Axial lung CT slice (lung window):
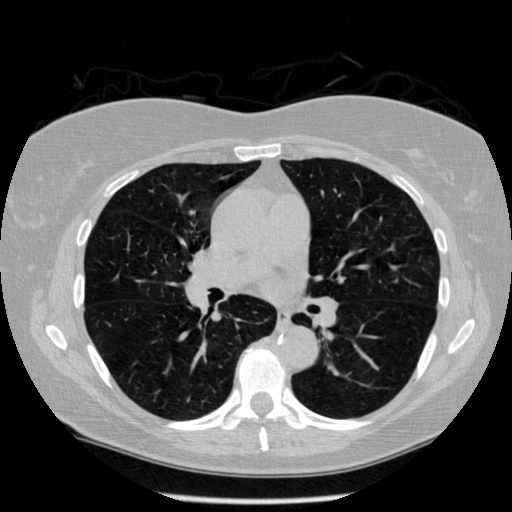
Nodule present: no